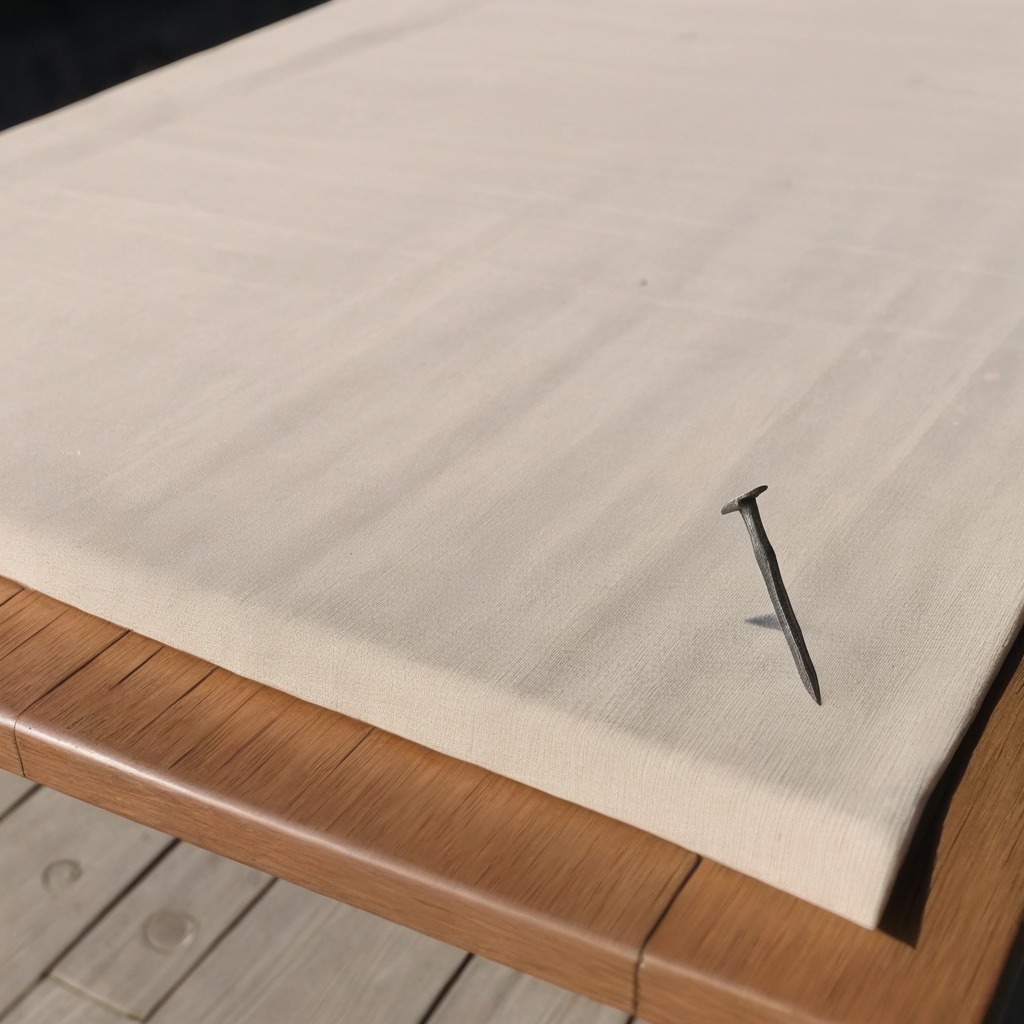
A iron nail is lying on the wooden table.